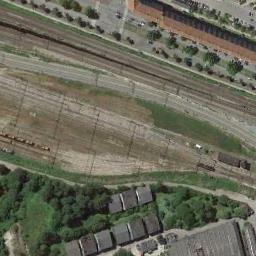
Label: railway